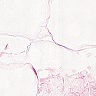
Metastatic tissue present: no